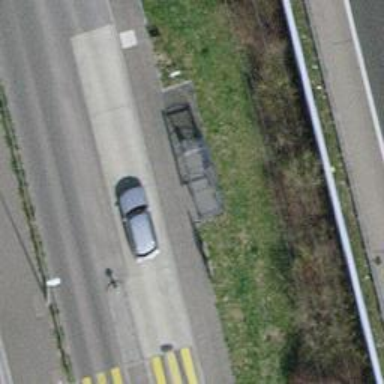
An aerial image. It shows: Platform for public transport. The platform is located by the road.